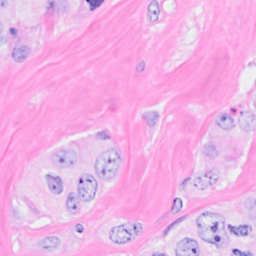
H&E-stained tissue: Breast